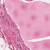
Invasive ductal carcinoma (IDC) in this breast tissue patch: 0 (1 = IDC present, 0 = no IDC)